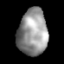
Tissue: lung
Cell type: T cells
Senescence score: 0.2232
Nuclear area (px): 1342
Mean DAPI intensity: 148.498